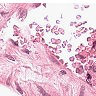
Metastatic tissue present: no